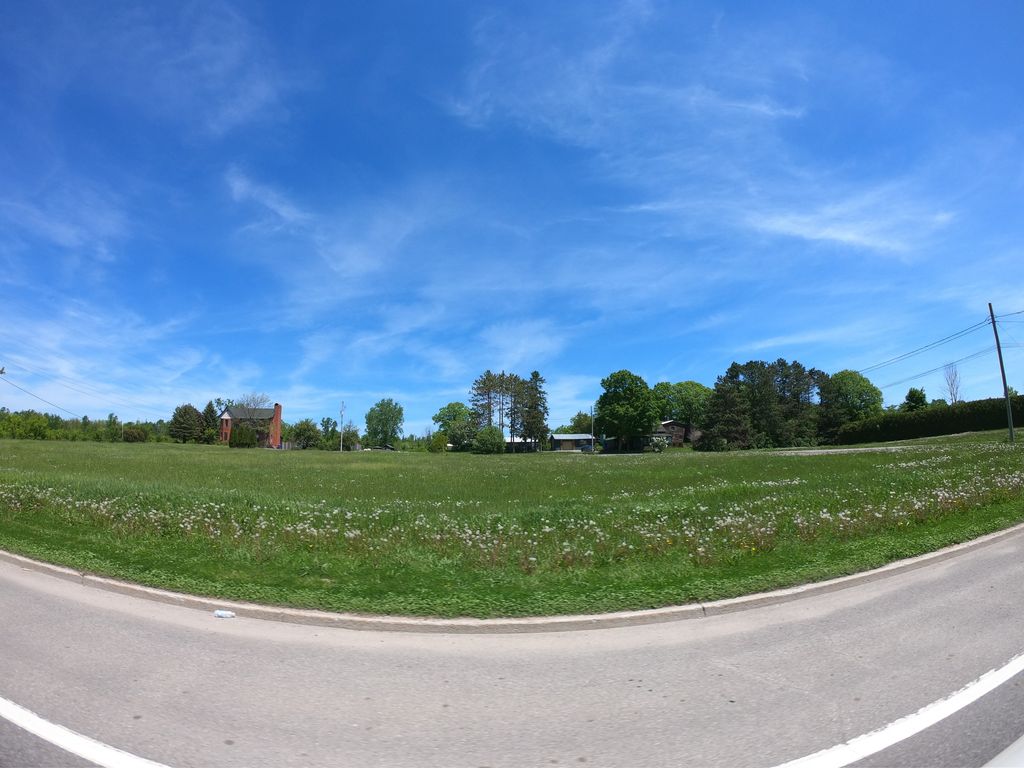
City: ottawa-gatineau